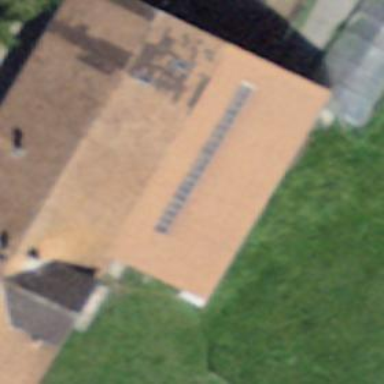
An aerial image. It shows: Farm building.